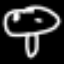
Label: mushroom